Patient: sex M, age 30
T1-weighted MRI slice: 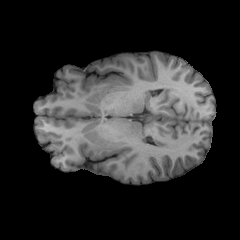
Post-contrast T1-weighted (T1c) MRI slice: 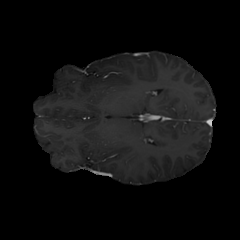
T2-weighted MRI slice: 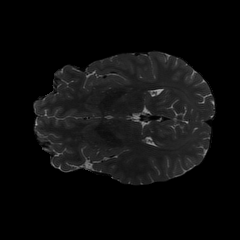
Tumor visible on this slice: no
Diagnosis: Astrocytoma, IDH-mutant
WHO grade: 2